Field crop: maize
Growth stage: 2
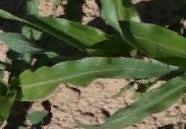
Species: maize